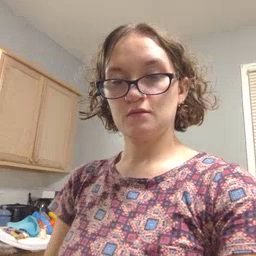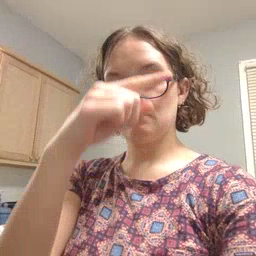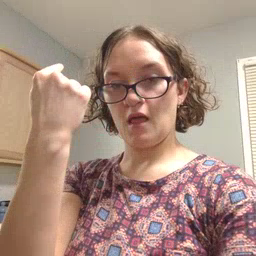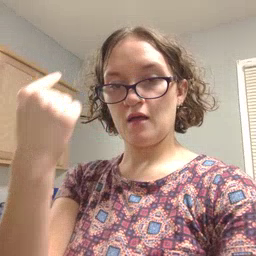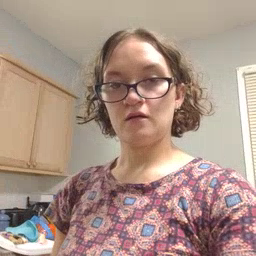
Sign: black